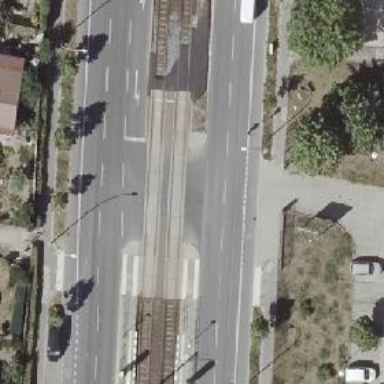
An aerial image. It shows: Tram level crossing on railway.